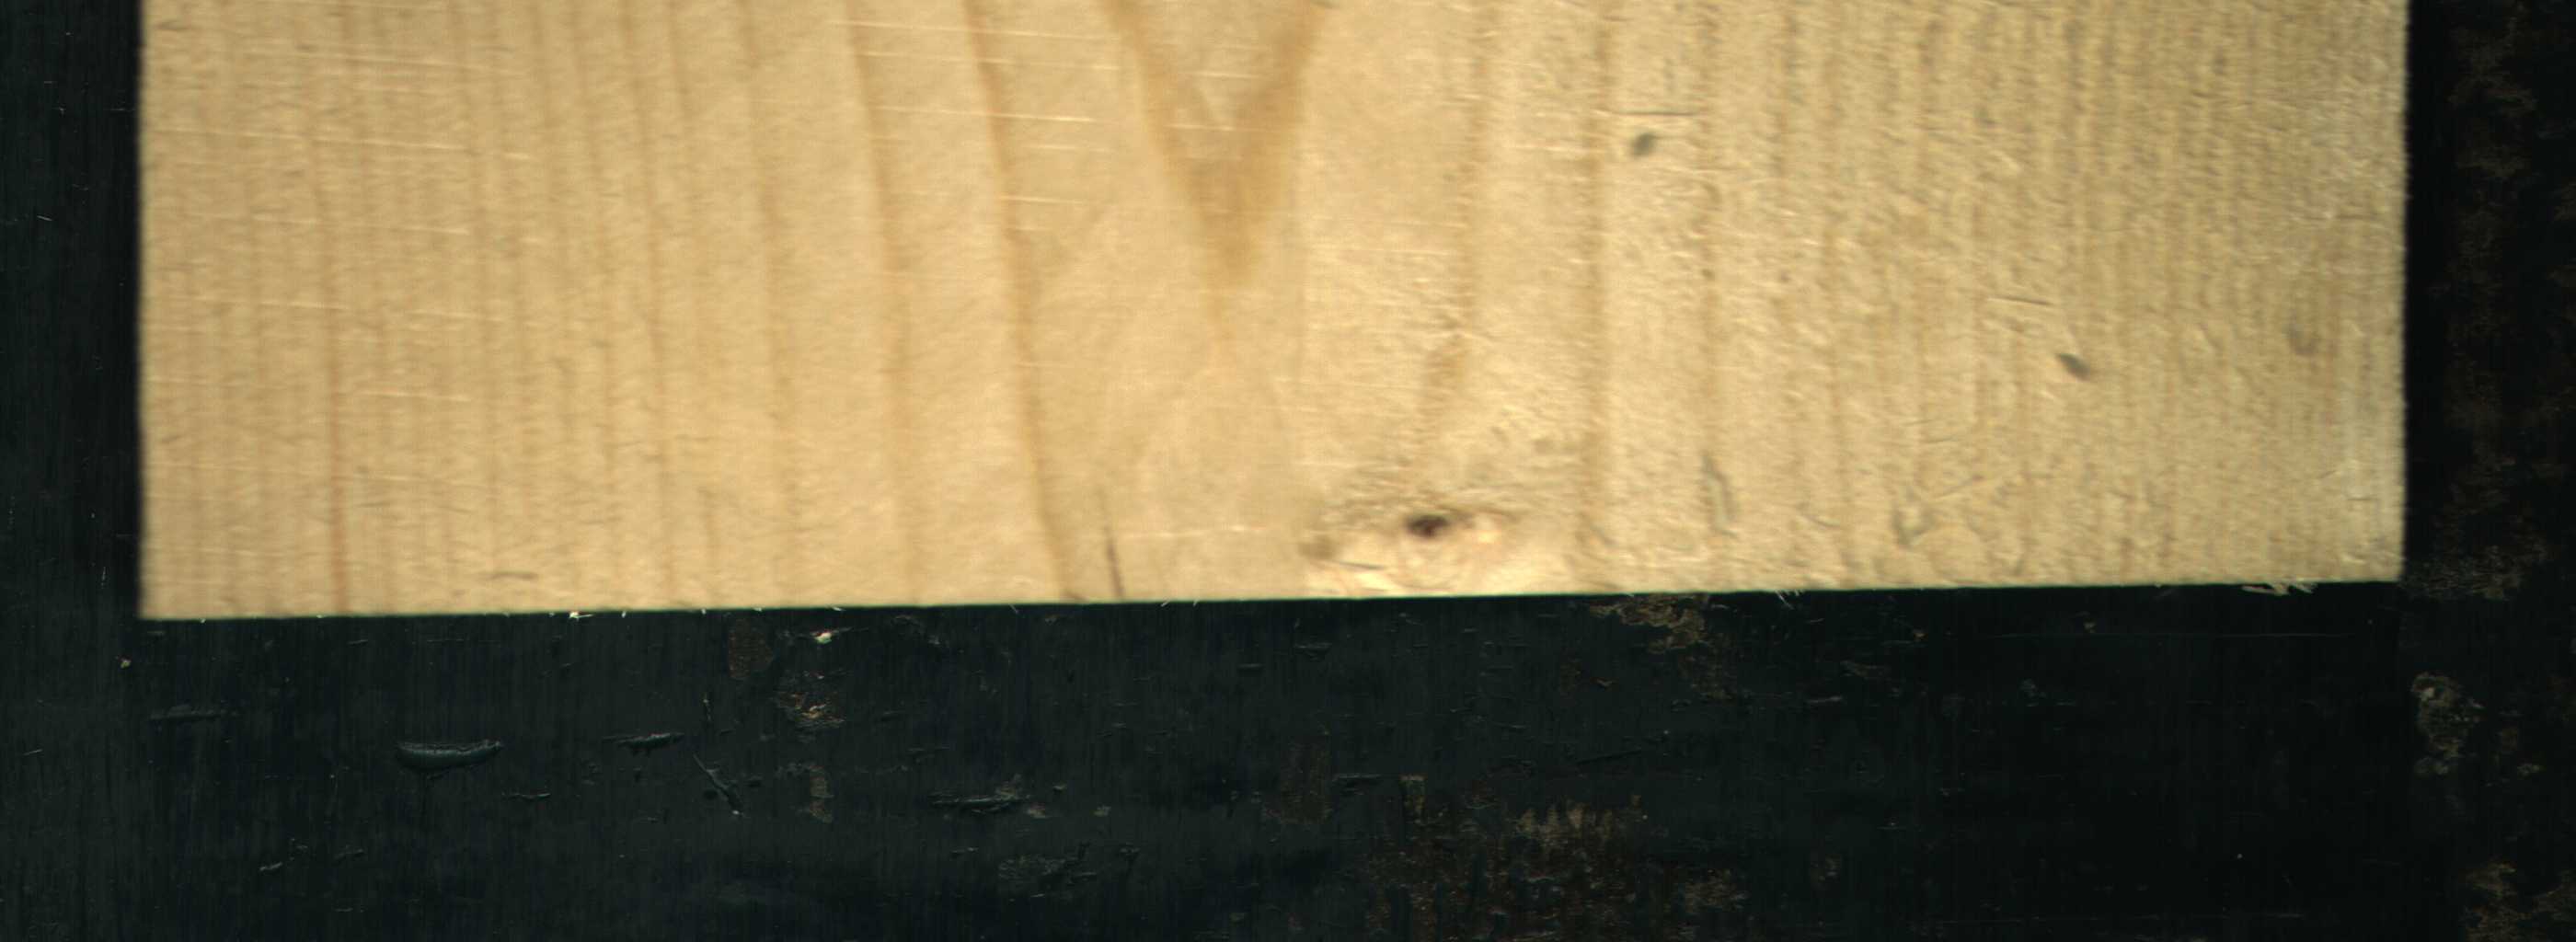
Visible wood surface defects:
Live_Knot